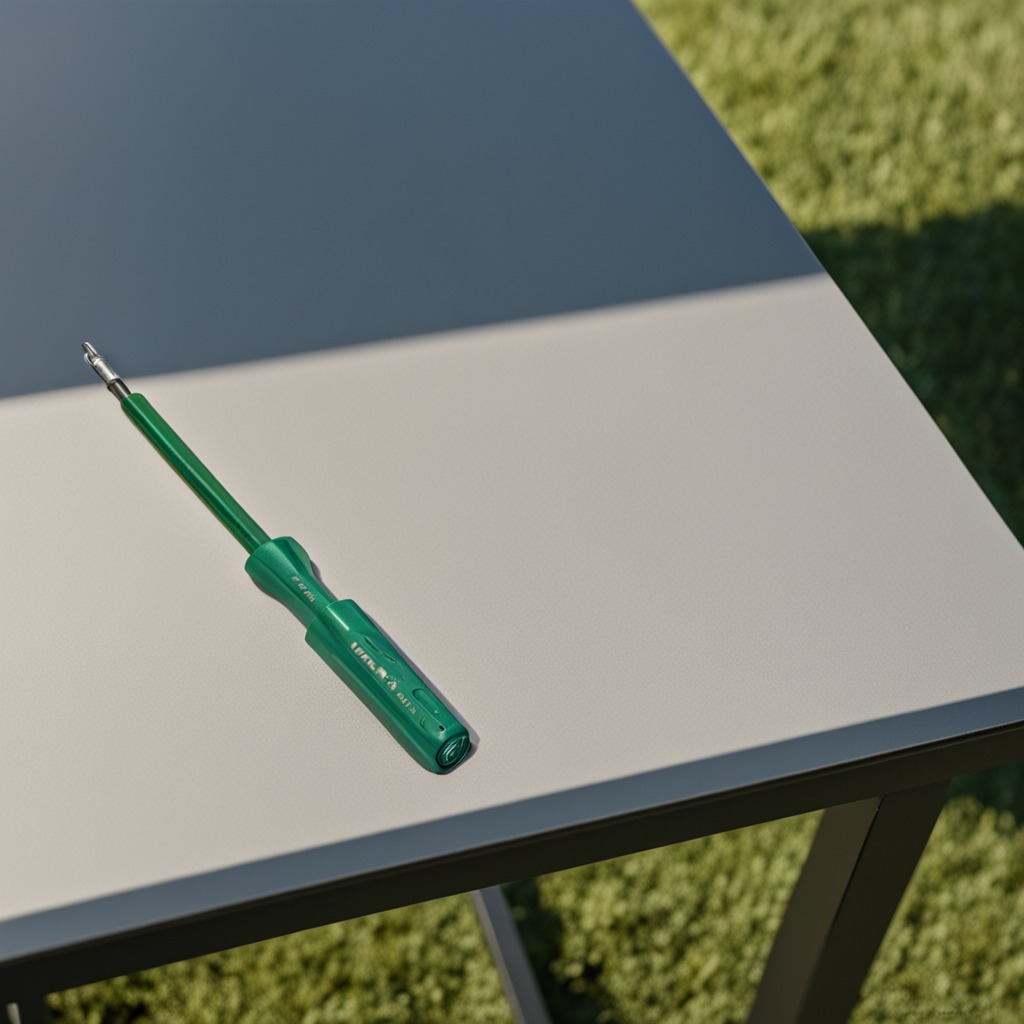
A screwdriver is lying on a textured surface.